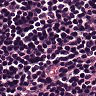
Metastatic tissue present: no